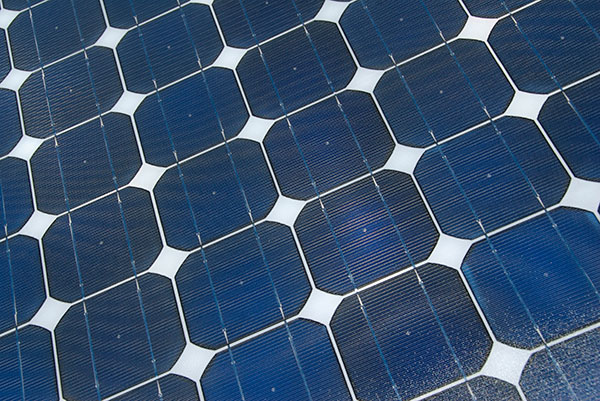
Label: Clean